Question: I'm using the "by" option to create facet plots with Pandas like the following:
'''
import pandas as pd
pd.Series(randn(1000)).hist(by=randint(0, 4, 1000), figsize=(6, 4))
'''

Which is great. However I want both the x and y axis to be the same across all plots. Is there a built in way to do this? In ggplot I would use the 'scales="fixed"' option but I don't see something like that built into the Pandas plotting.
Obviously my fallback is to write a few short lines that does this for me, but if there's an automagic way to do this, I'd like to use it.
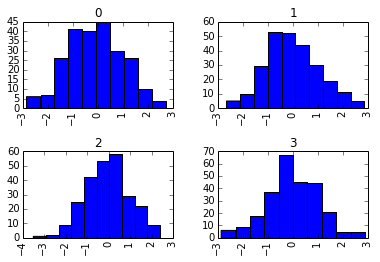
Answer: You are looking for shared x- and y-axes which can be enabled by passing 'sharex=True' and 'sharey=True' as <URL>.
This creates the subplots via 'matplotlib''s subplot machinery. The upside of this as opposed to manually positioning subplots and removing axes is that you can use a large 'matplotlib' toolset to manipulate the axes, e.g.
'''
import matplotlib.pyplot as plt
import pandas as pd
pd.Series(randn(1000)).hist(by=randint(0, 4, 1000), figsize=(6, 4),
sharex=True, sharey=True)
ax = plt.gca()
ax.set_xlim(-10, 10)
ax.set_ylim(0, 100)
'''